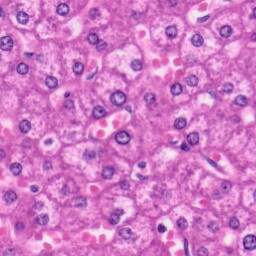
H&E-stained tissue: Liver